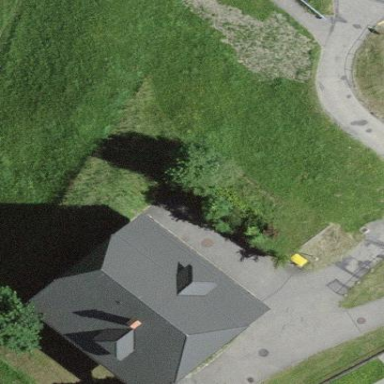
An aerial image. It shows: Garage building.